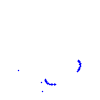
Particle: kaon